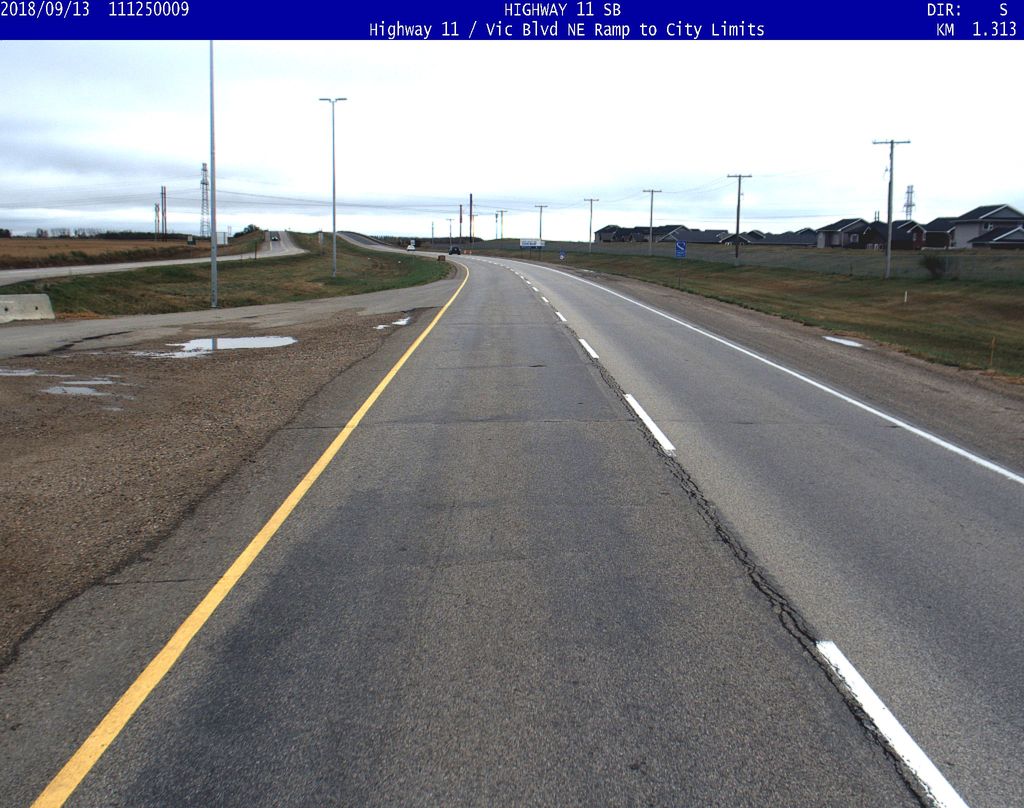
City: saskatoon